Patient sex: M
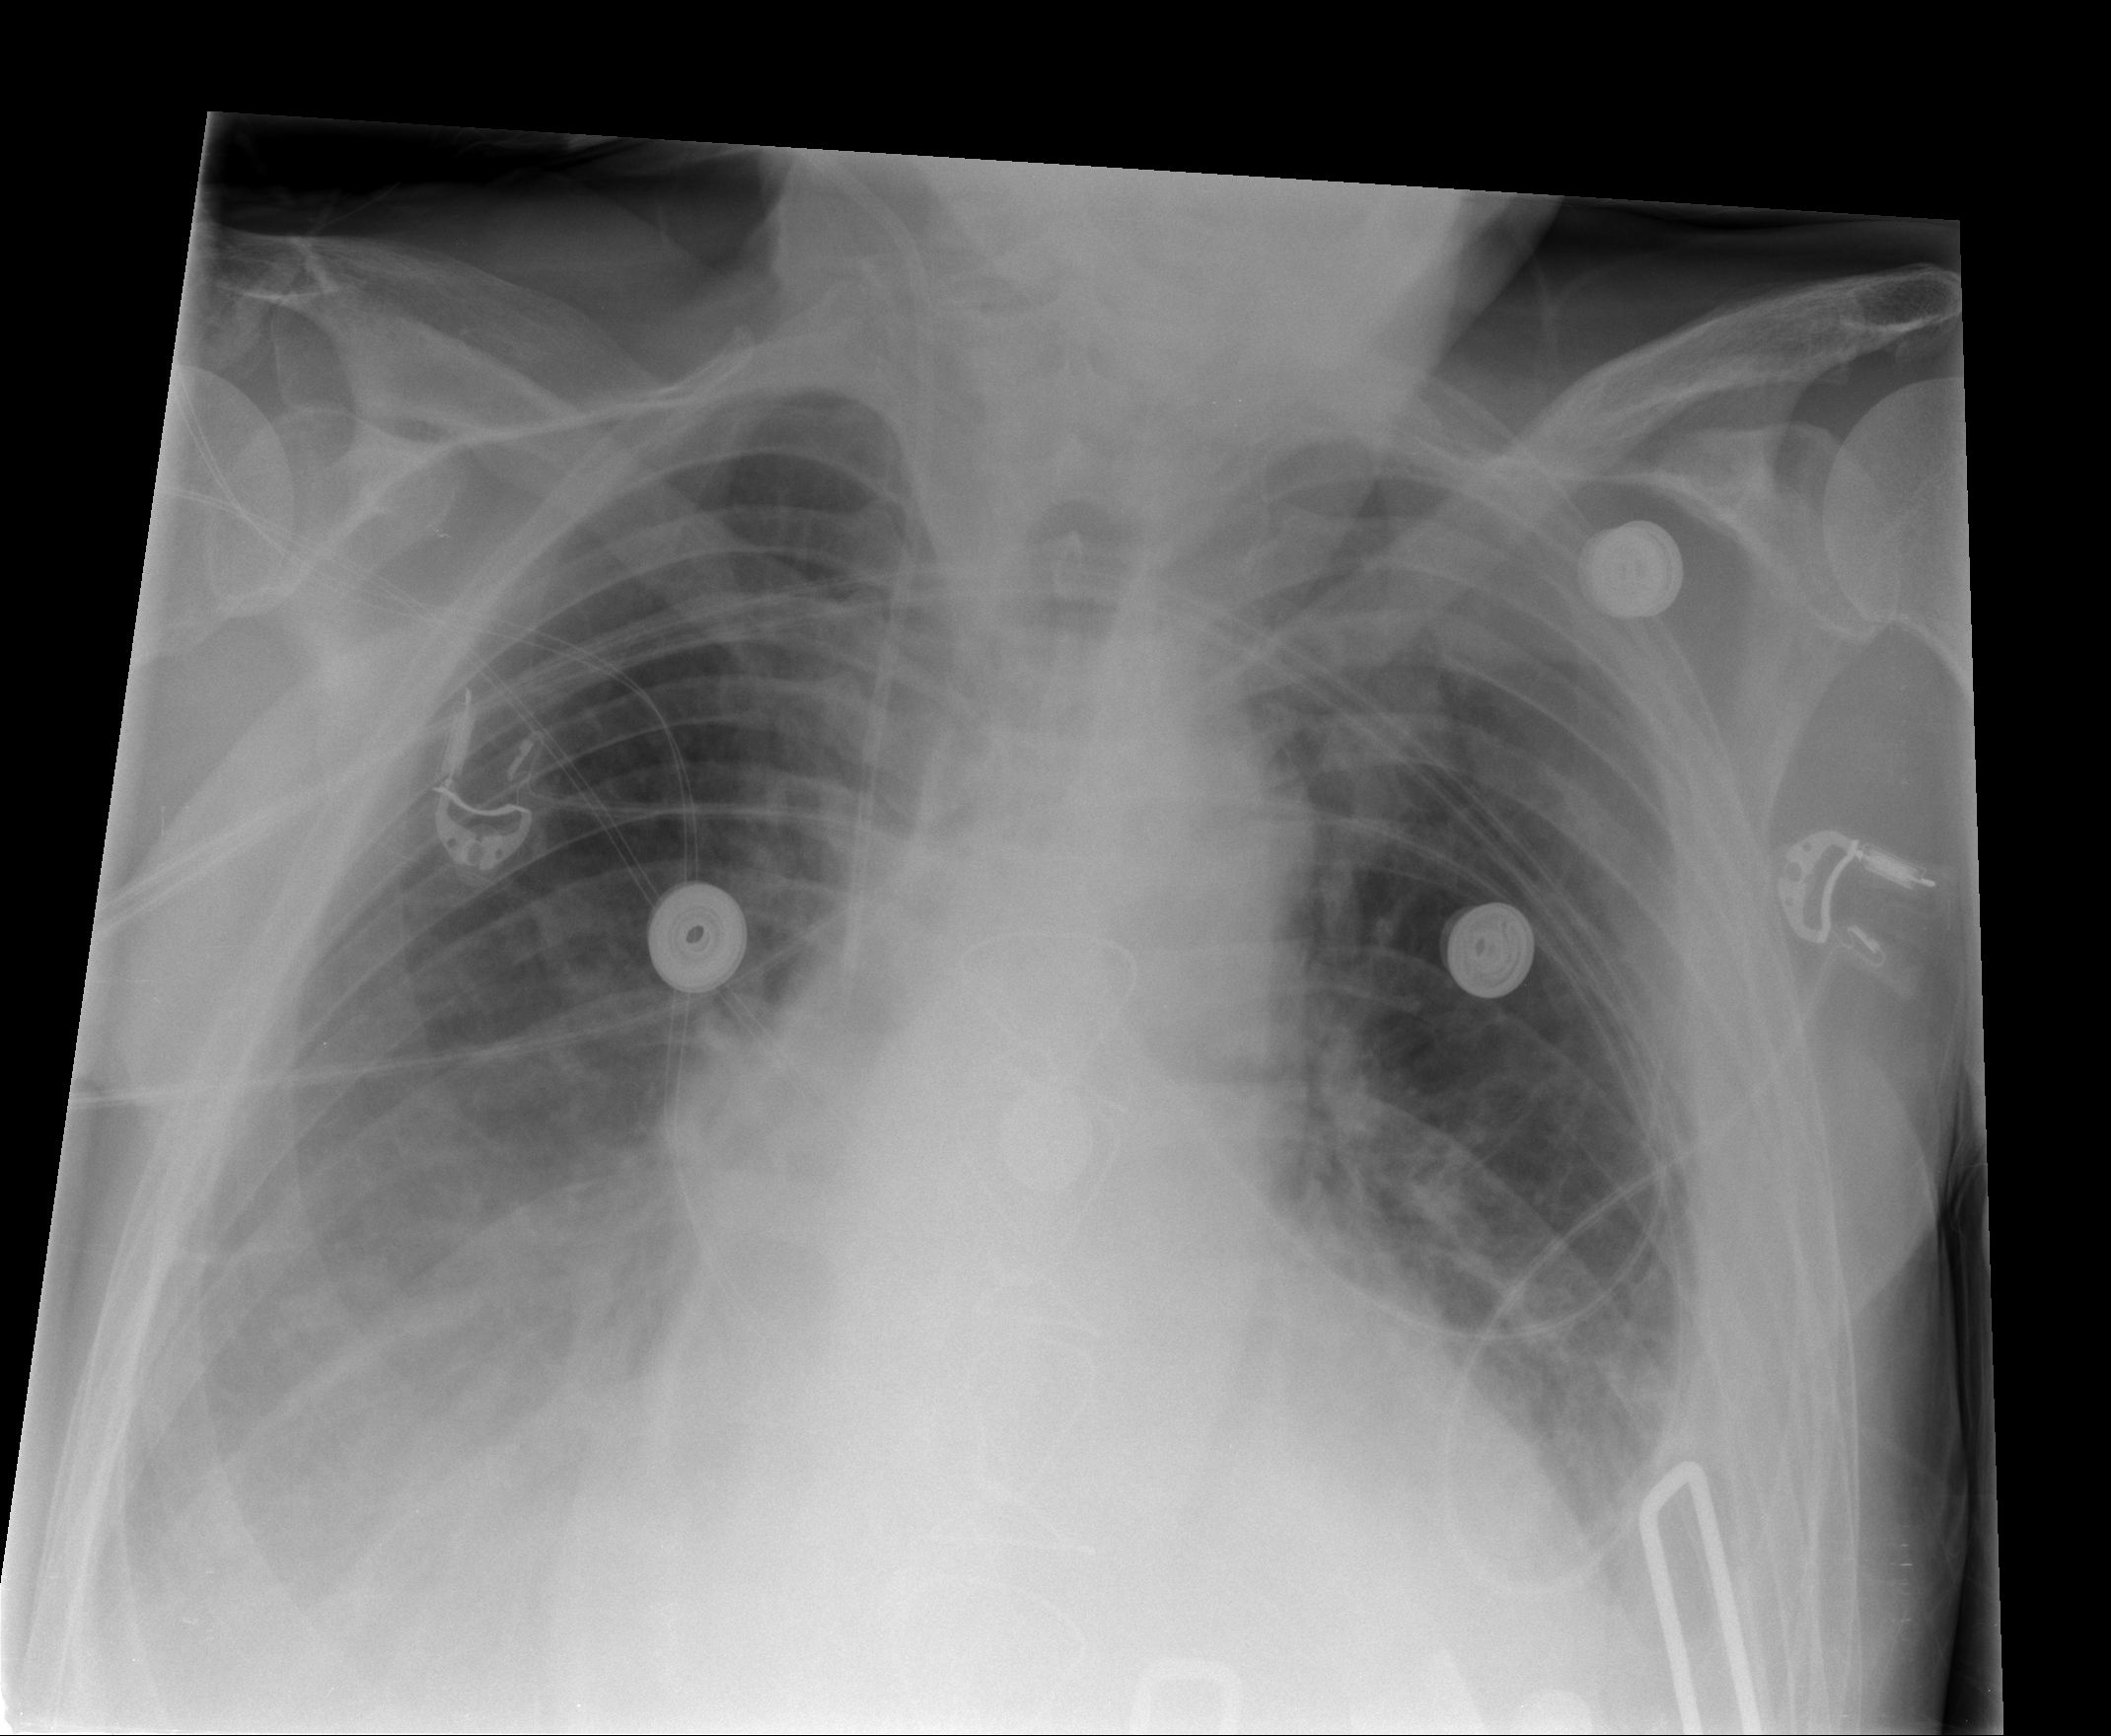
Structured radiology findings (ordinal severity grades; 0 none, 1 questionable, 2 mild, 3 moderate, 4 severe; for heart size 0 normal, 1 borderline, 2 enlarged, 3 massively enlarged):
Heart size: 2
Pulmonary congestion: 2
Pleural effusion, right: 2
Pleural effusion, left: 3
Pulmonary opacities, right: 0
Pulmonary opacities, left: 0
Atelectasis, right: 2
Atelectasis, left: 2